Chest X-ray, AP view. Patient: 60 years old, sex F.
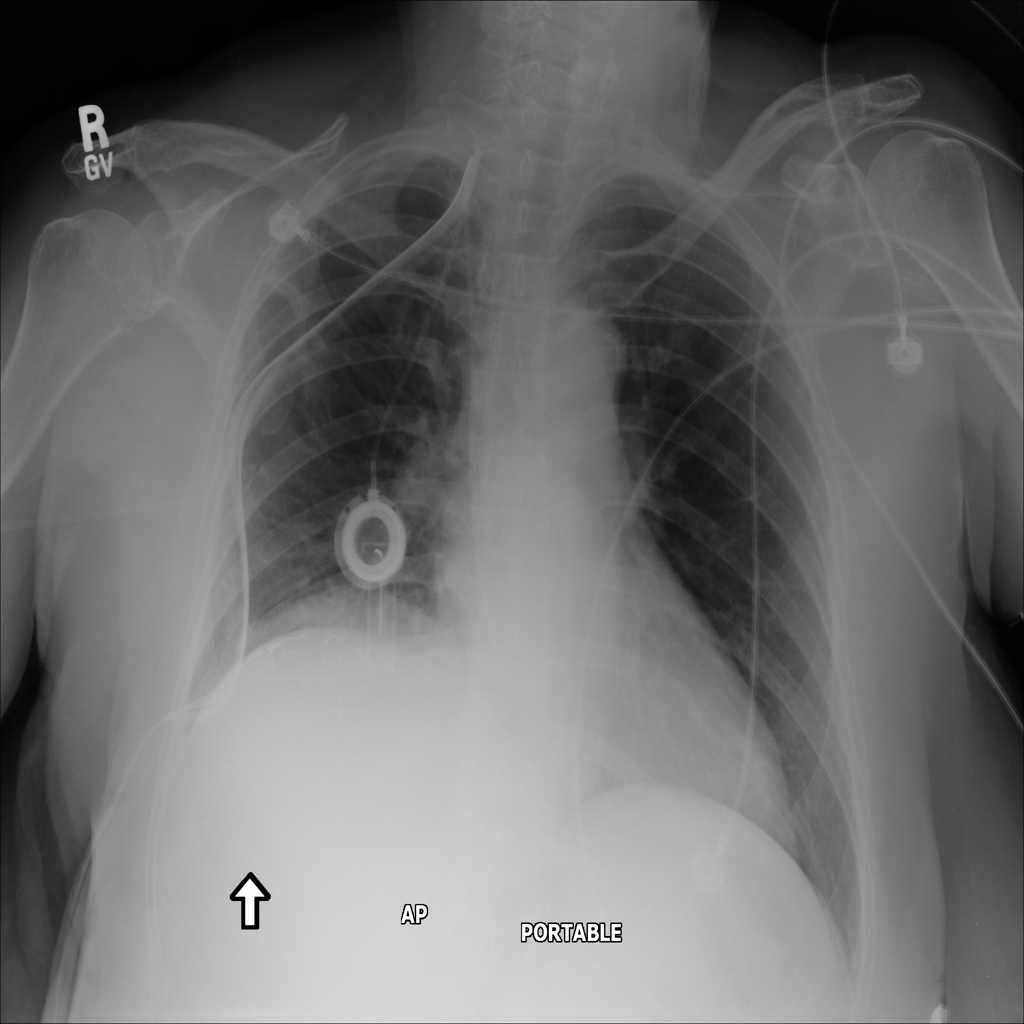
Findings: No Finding